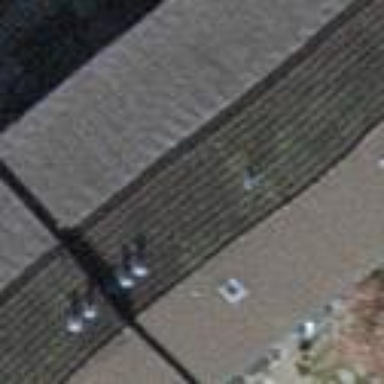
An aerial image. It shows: House with tile roof.